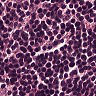
Metastatic tissue present: no